Question: What is the result of this measurement?
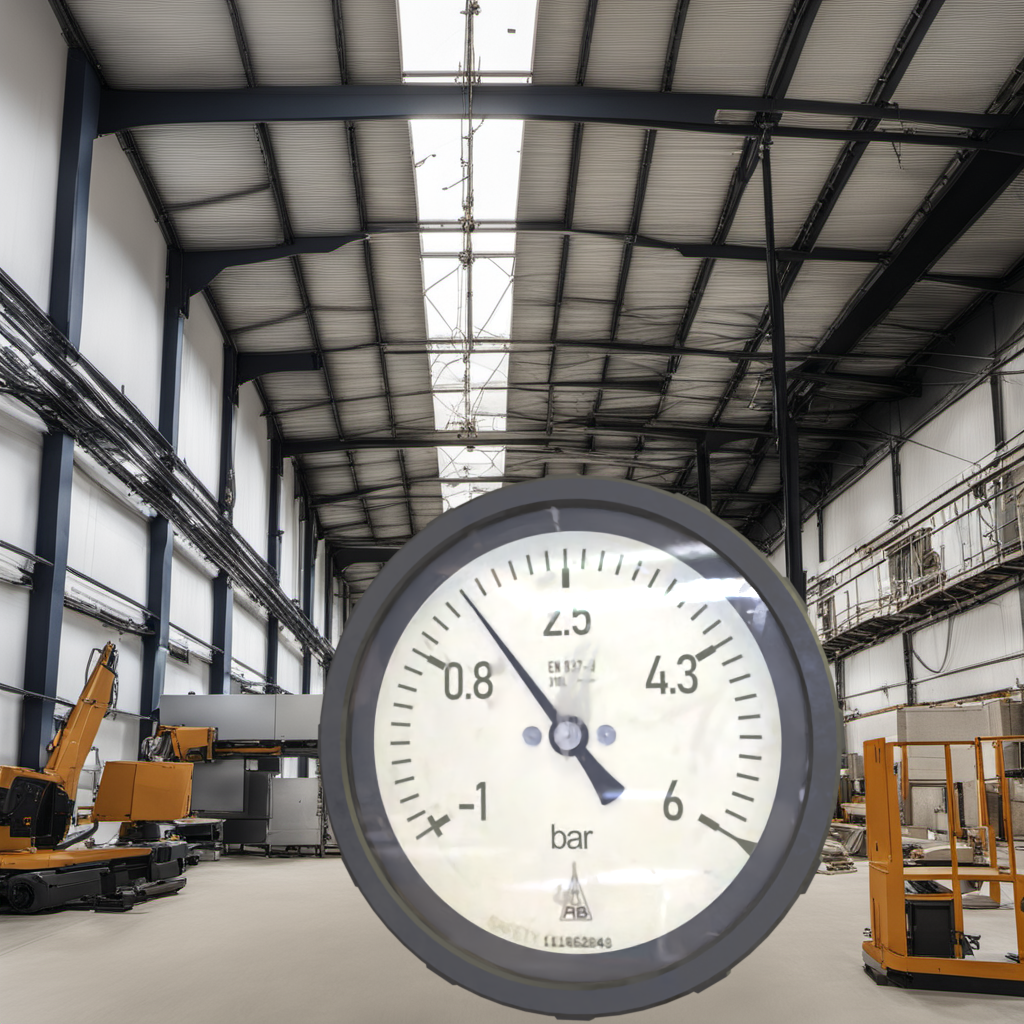
Answer: The result is 1.46
Question: What is the range of the measurement shown in the image?
Answer: The range is from -1 to 6
Question: What is the minimum and maximum value of the measurement shown in the image?
Answer: The minimum value is -1 and the maximum value is 6